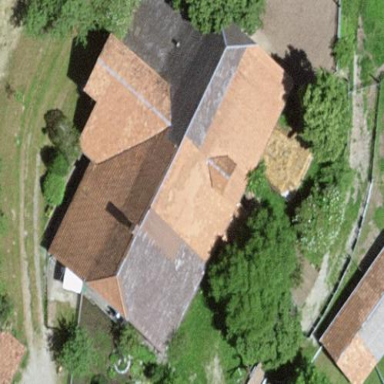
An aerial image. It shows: Farm building.